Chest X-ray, PA view. Patient: 26 years old, sex F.
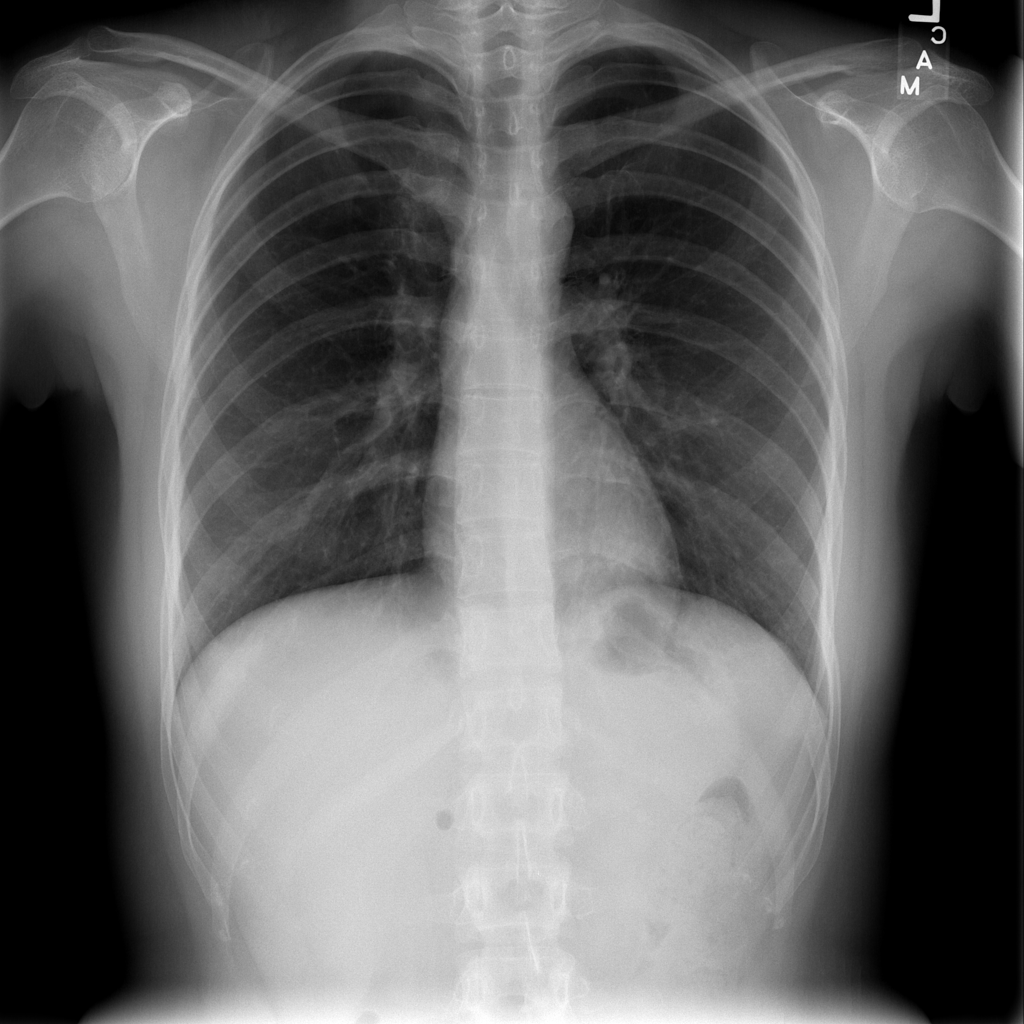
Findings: Infiltration